This grayscale image was formed by reshaping a rotor test-rig vibration snapshot into a 2-D grid. Diagnose the rotating machine from this image, choosing from: normal, misalignment, unbalance, looseness.
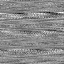
Answer: looseness